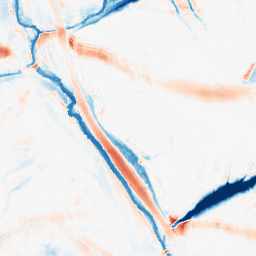
Category: morphological
Decomposition family: morphological_ellipse
Decomposition parameters: operation: average
width: 30
height: 20
Upsampling method: quartic
Upsampling parameters: scale: 4
Upsampling scale: 4